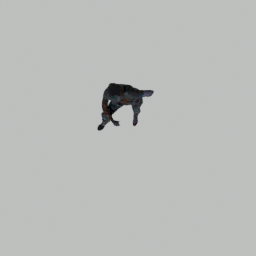
Label: people